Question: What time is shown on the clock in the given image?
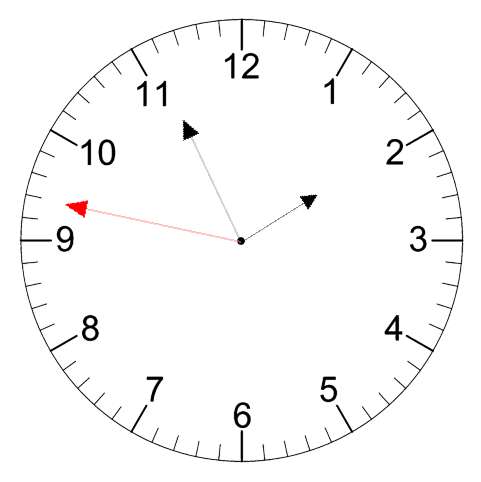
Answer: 01:55:47